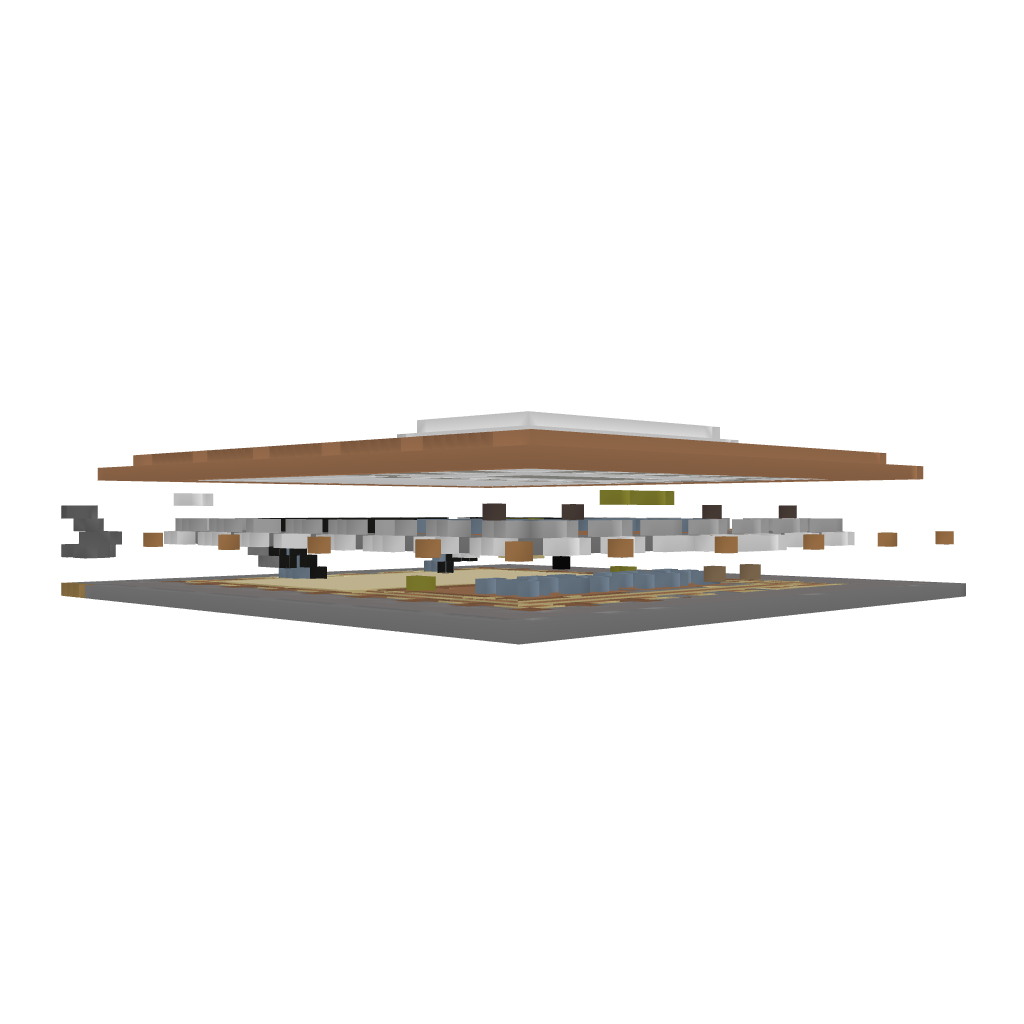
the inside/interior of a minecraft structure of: School